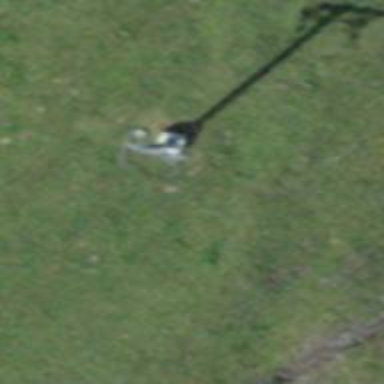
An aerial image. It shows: Pylon used for aerialway.